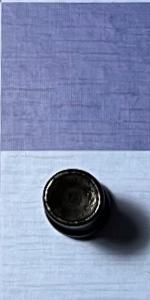
Label: Rook_Black